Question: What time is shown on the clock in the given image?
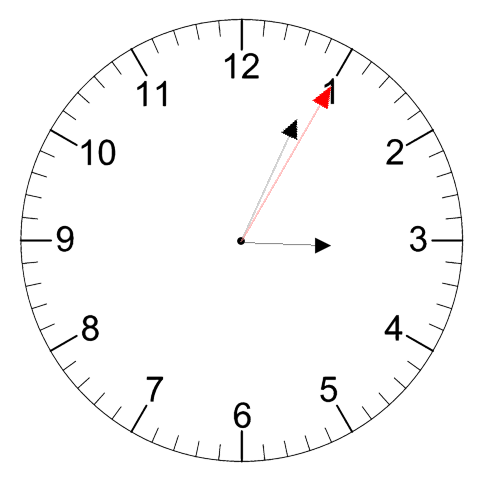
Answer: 03:04:05